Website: home-depot
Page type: customer-info-address
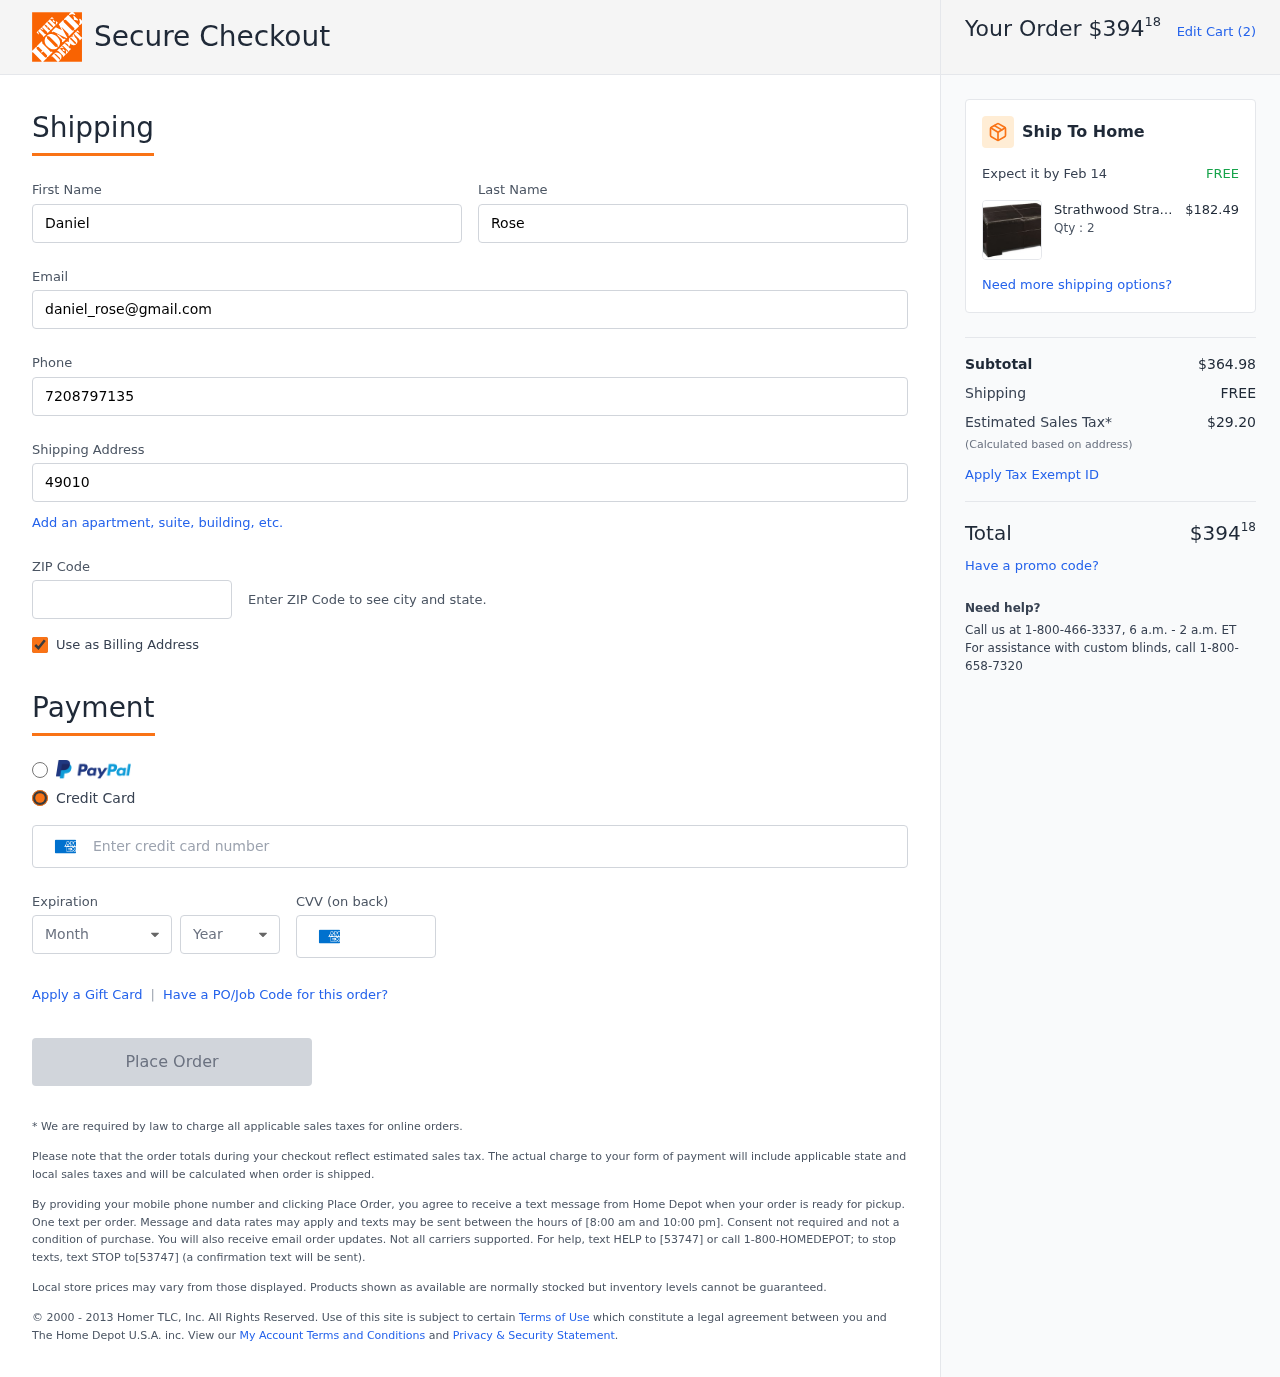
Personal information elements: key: PII_CARD_CVV
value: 3780
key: PII_CARD_EXPIRY_MONTH
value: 02
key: PII_CARD_EXPIRY_YEAR
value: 30
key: PII_CARD_NUMBER
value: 3410 1495 1310 563
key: PII_EMAIL
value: daniel_rose@gmail.com
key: PII_FIRSTNAME
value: Daniel
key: PII_LASTNAME
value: Rose
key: PII_PHONE
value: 7208797135
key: PII_POSTCODE
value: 82374
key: PII_STREET
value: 49010 Gonzalez Highway
Product elements: key: PRODUCT1_BRAND
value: Strathwood
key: PRODUCT1_NAME
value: Strathwood Aspen Leather Ottoman, Brown
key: PRODUCT1_NAME
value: Strathwood Aspen Lea...
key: PRODUCT1_PRICE
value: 182.49
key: PRODUCT1_QUANTITY
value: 2
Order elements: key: ORDER_TOTAL
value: $39418
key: ORDER_NUM_ITEMS
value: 2
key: ORDER_DELIVERY_DATE
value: Feb 14
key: ORDER_SUBTOTAL
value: $364.98
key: ORDER_SHIPPING_COST
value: FREE
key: ORDER_TAX
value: $29.20